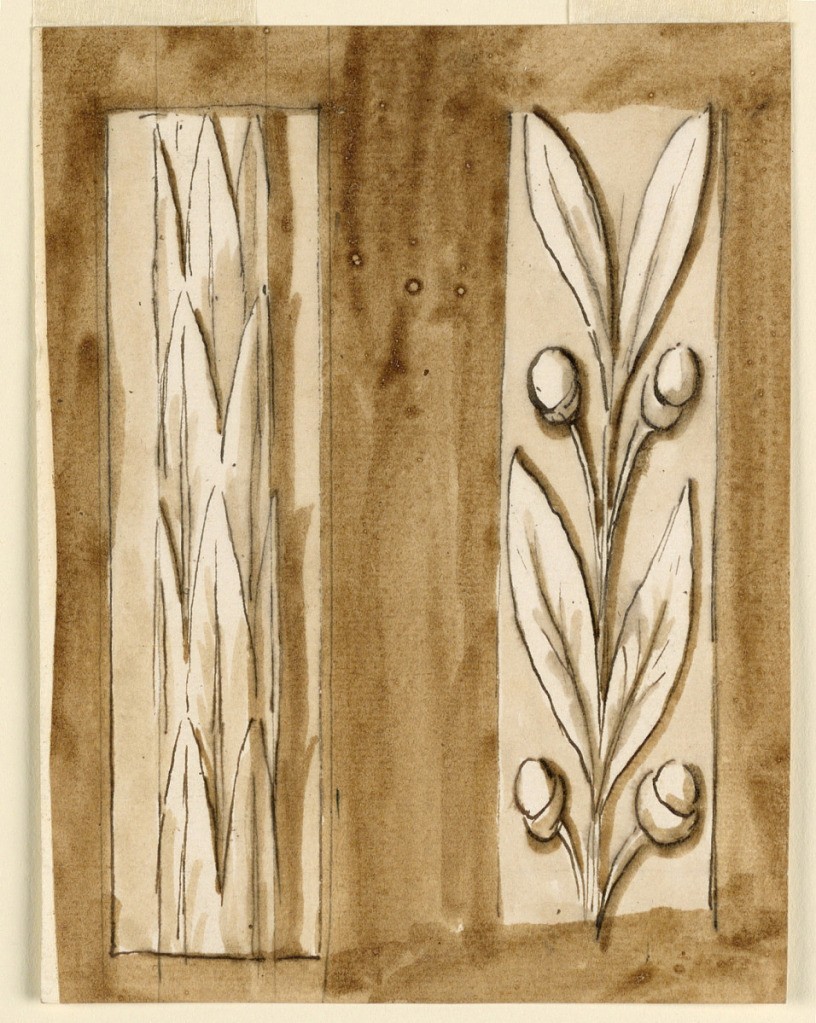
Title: Torus molding and band
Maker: Giuseppe Barberi, Italian, 1746–1809
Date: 1790–1800
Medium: Pen and brown ink, brush and brown wash on off-white paper, lined
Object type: Drawing
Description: At left: the torus is foliated and framed by two bands. At right: a band decorated with a stem from which spring, alternatively, two pointed leaves and two acorns. Usual background.